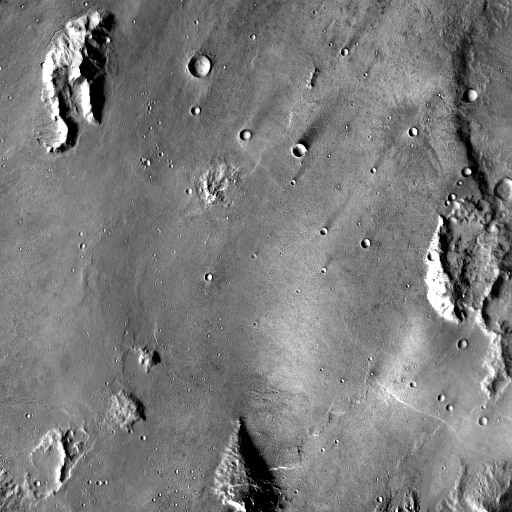
Crater classes present: Background, Other, Secondary